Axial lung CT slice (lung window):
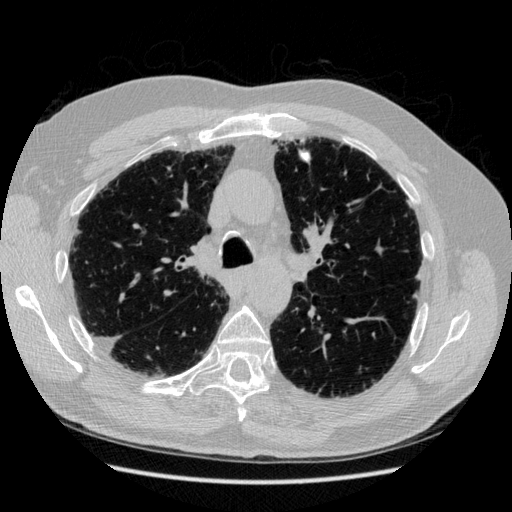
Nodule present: yes
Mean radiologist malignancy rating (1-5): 1